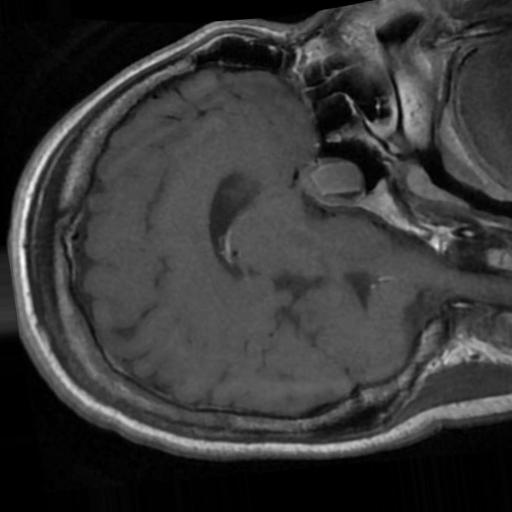
Label: brain_tumor